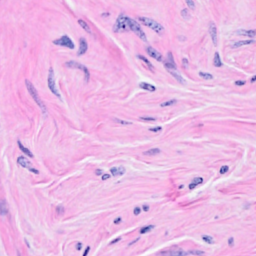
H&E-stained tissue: Breast